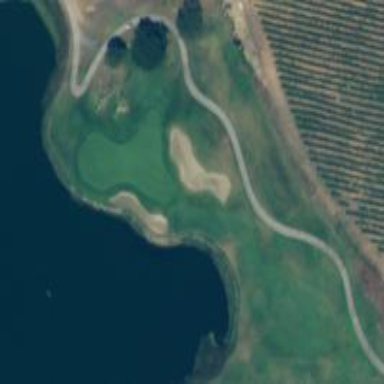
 featuring footway path along with golf path."